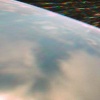
Label: sunburn